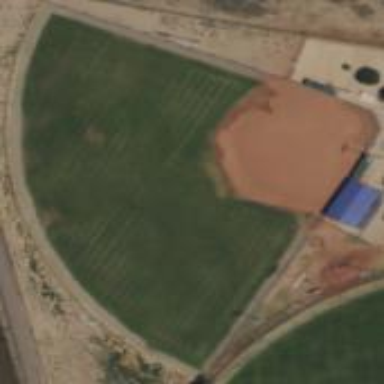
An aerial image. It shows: Baseball pitch for leisure and sports activities.